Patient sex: M
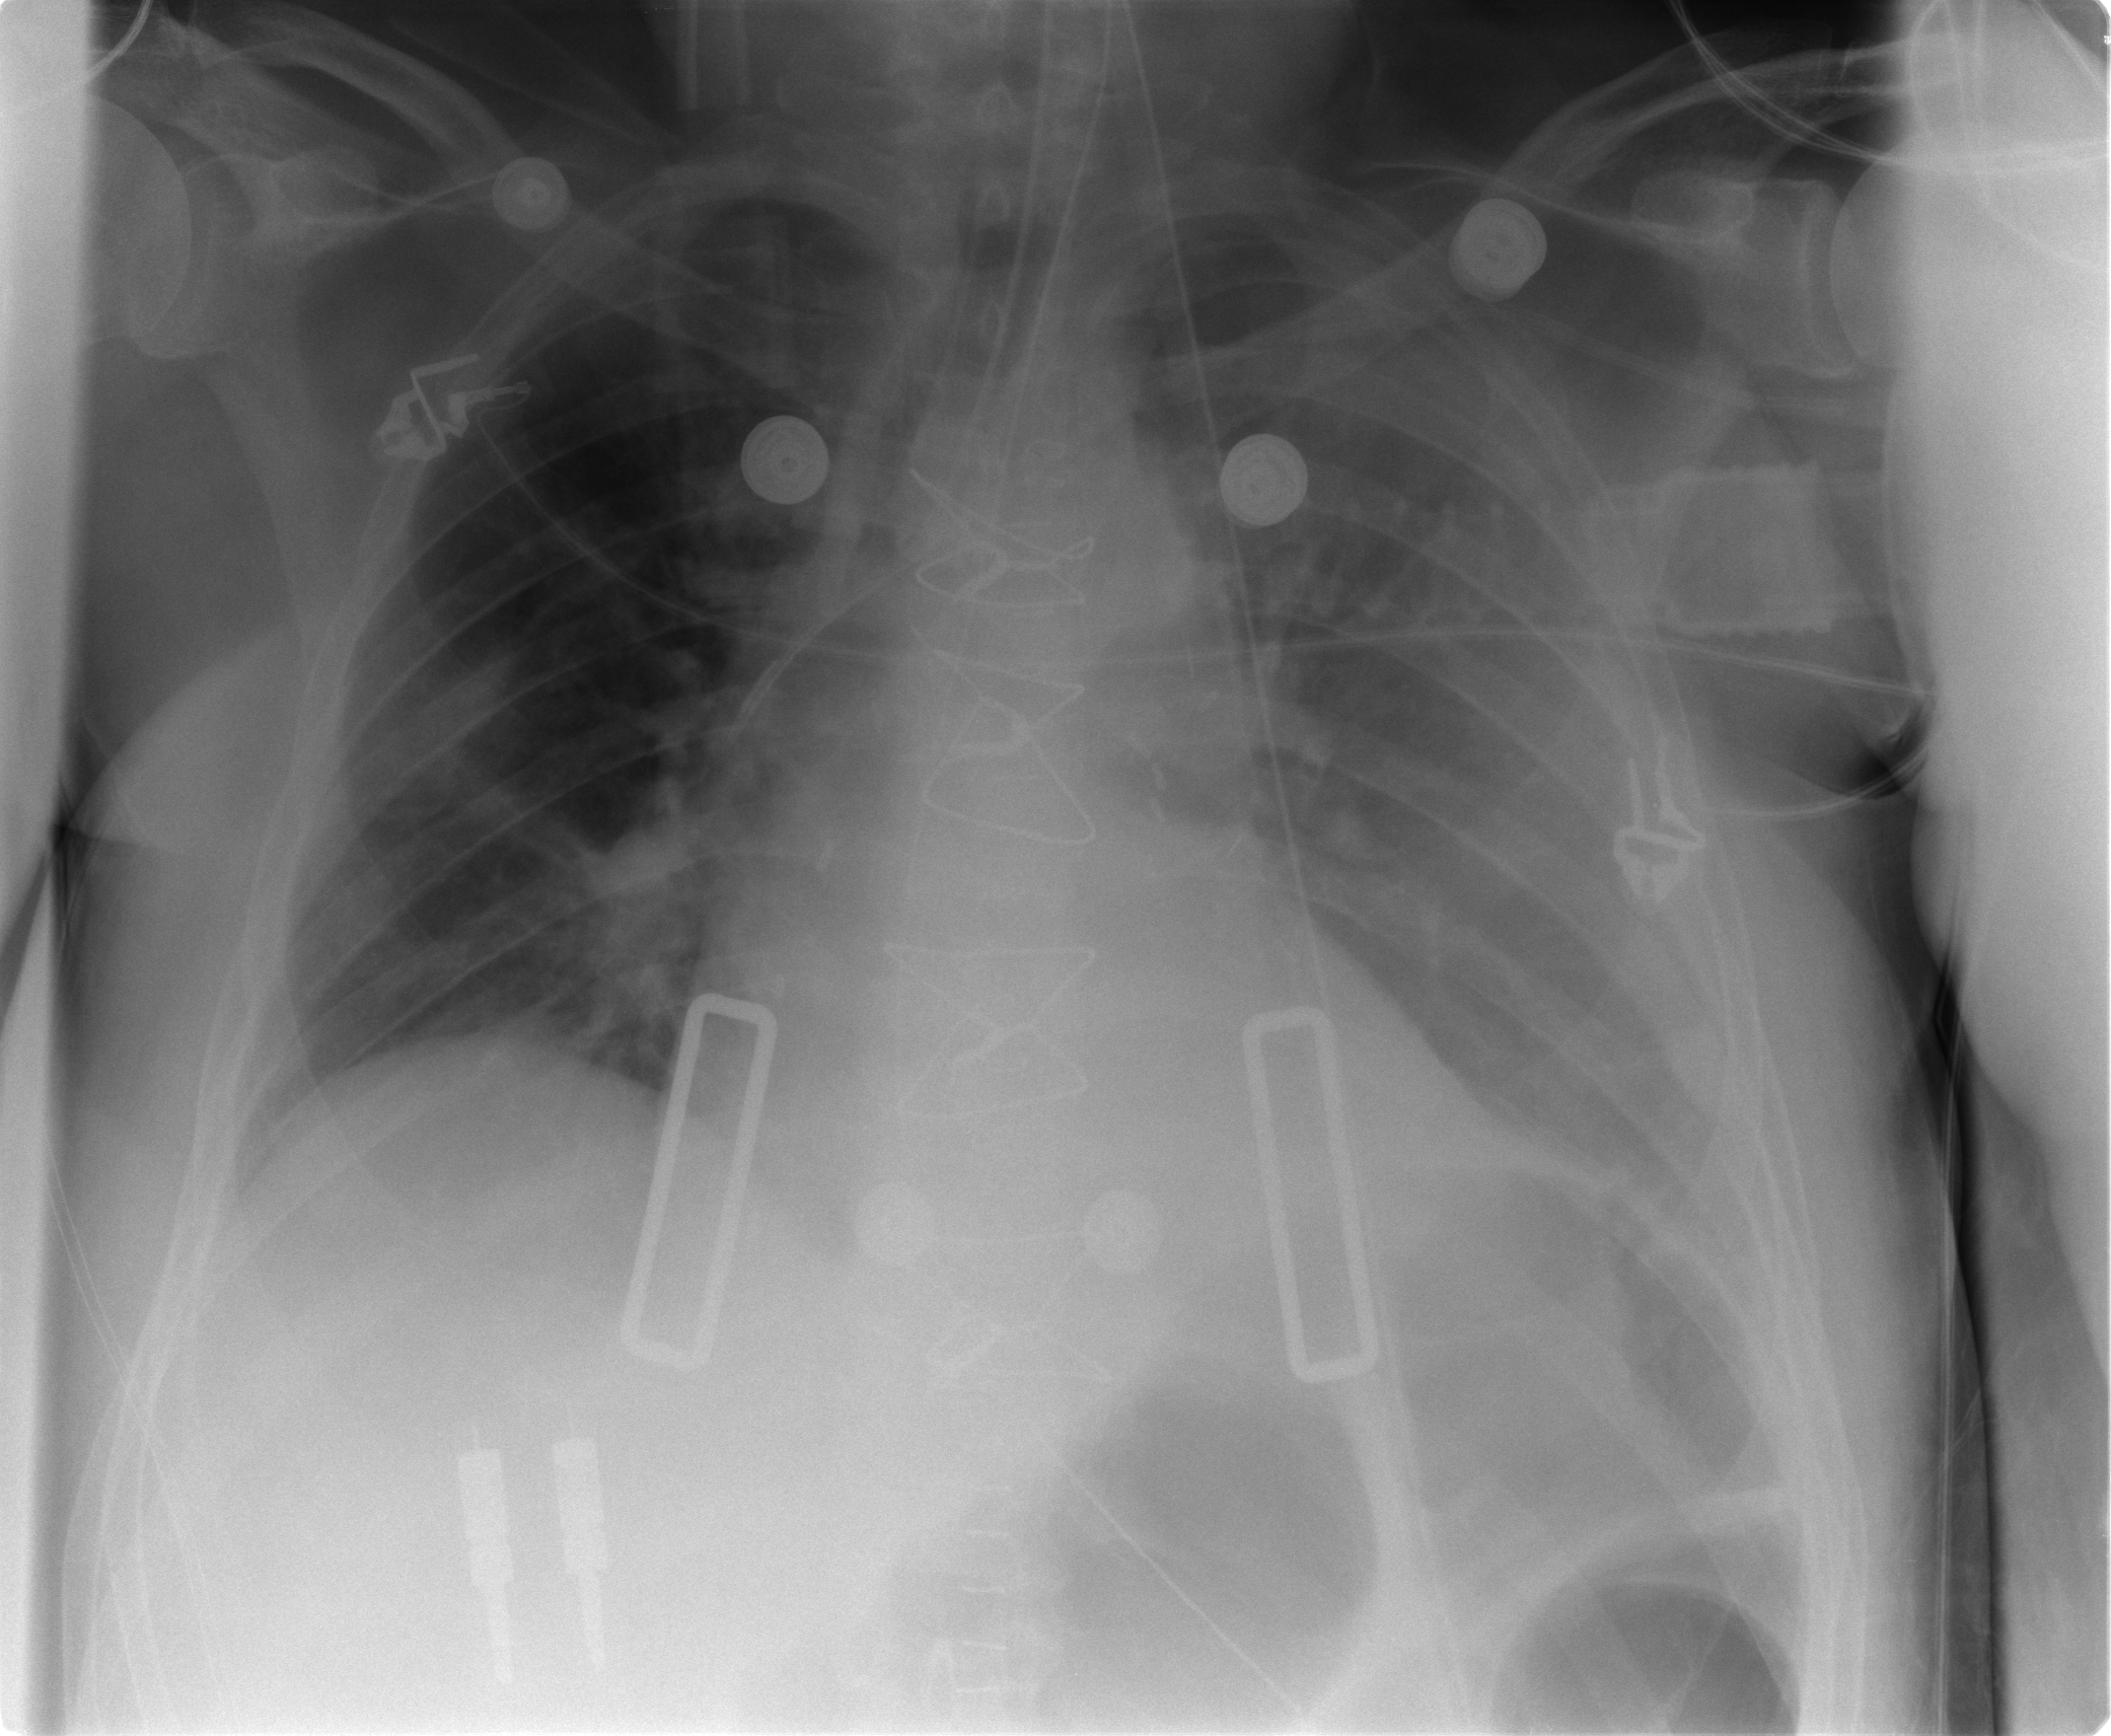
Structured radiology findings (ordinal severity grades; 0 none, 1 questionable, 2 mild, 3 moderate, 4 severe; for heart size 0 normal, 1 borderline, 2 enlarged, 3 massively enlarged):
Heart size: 0
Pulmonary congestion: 0
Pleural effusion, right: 0
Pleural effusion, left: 2
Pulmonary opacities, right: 0
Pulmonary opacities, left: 0
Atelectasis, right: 1
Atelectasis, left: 2